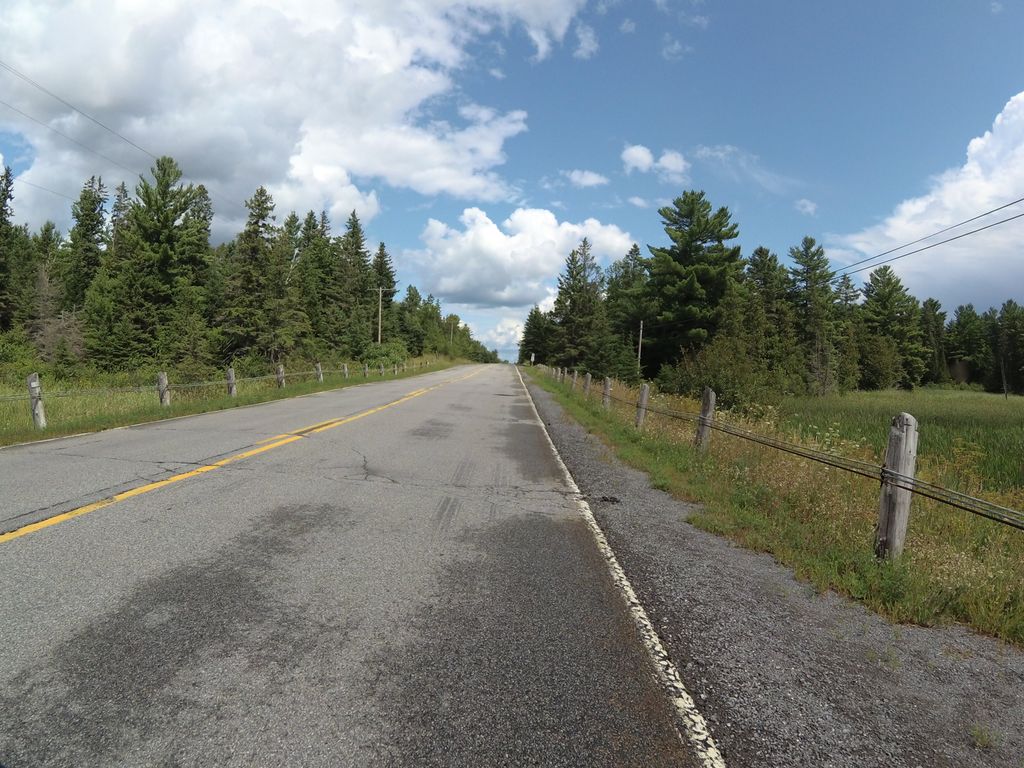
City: ottawa-gatineau